Brain MRI, modality: ceT1
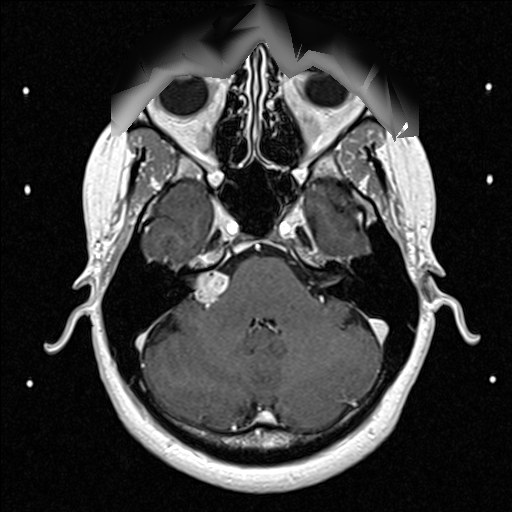